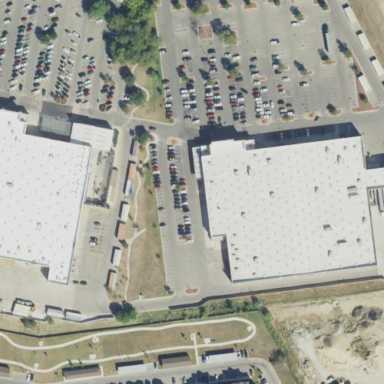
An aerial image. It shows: Retail building that houses wholesale shop.